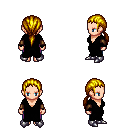
a pixel art fantasy rpg character, female body template, human, light skin, black robe, magenta pants, blonde ponytail hairstyle, cloth bracers, metal boots, four views (front, back, left, right), 2x2 character sprite sheet, small pixel art, hard edges, no anti-aliasing